Interaction volume radius: 5 \u00c5
Interaction volume height: 15 \u00c5
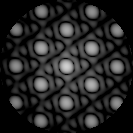
Disorder parameter: 0.005588